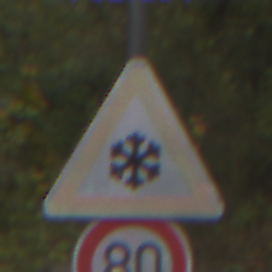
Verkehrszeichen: SchneeOderEisglaette
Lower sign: Geschwindigkeit80
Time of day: MorningAfternoon
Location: Outdoor (Urban)
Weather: PartlyCloudy
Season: NotSpecified
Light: Natural